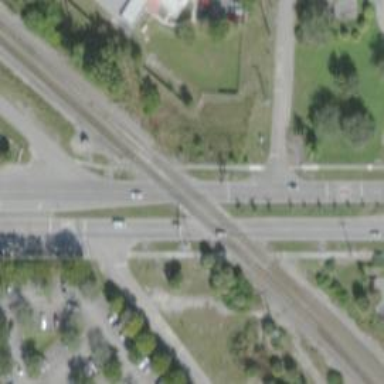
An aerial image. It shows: Crossing for the railway.